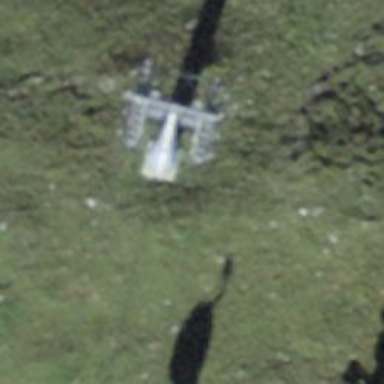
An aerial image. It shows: Pylon for aerialway.